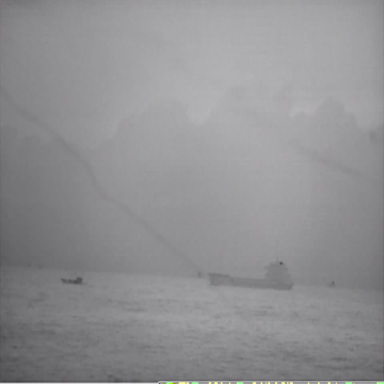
There are two objects shown in the infrared image, including a bulk_carrier, and a liner.